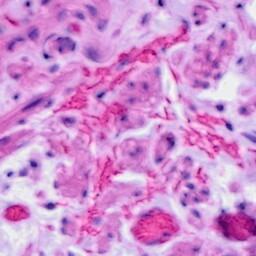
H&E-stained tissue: Ovarian